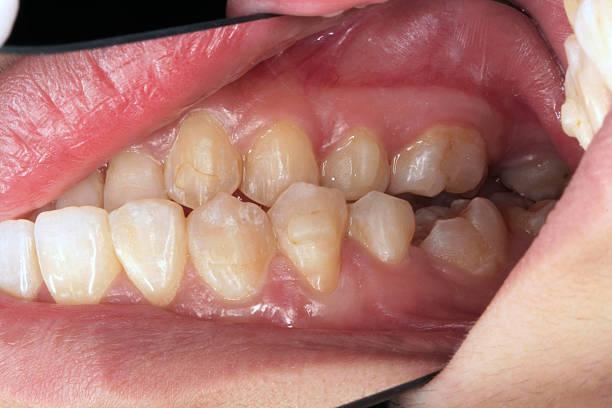
Condition: Calculus